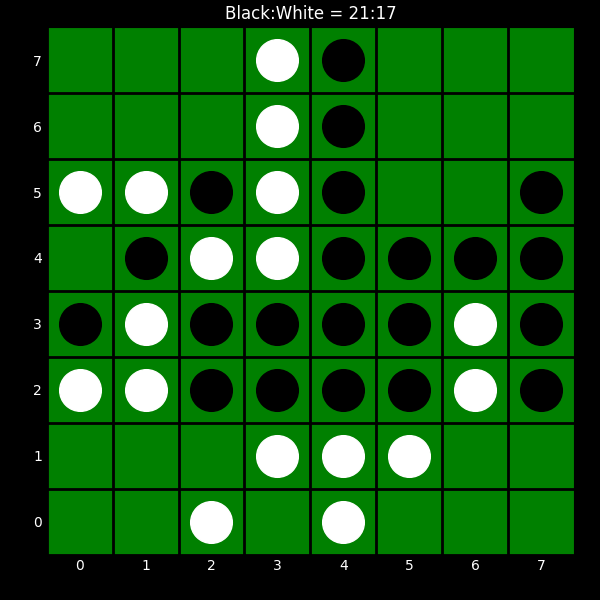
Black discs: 21
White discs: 17